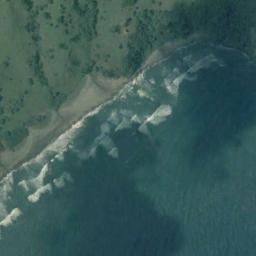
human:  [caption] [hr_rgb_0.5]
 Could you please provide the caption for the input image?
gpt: The beach is made up of deep green seawater and dense trees .

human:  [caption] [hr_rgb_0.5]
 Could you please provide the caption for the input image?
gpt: The type of beach is rocky coast and the color of the seawater is dark blue .

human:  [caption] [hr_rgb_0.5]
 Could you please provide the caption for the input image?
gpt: The beach is a regular rectangle .

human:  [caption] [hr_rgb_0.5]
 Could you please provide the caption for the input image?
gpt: The blue-green sea has different shades due to the vegetation on the sea floor .

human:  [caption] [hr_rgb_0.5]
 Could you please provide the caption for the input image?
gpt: The grass is beside the beach .